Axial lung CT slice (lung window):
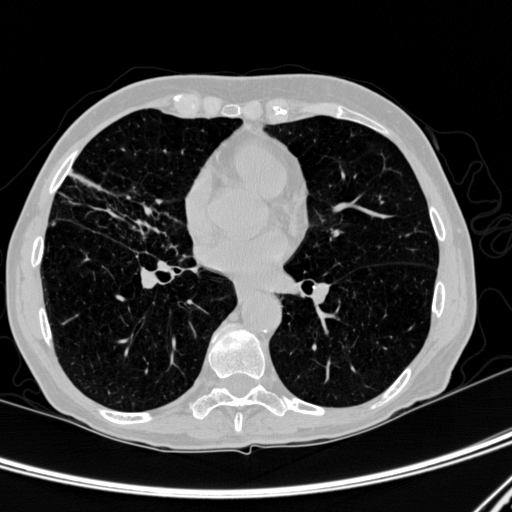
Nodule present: yes
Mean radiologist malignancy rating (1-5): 1.5